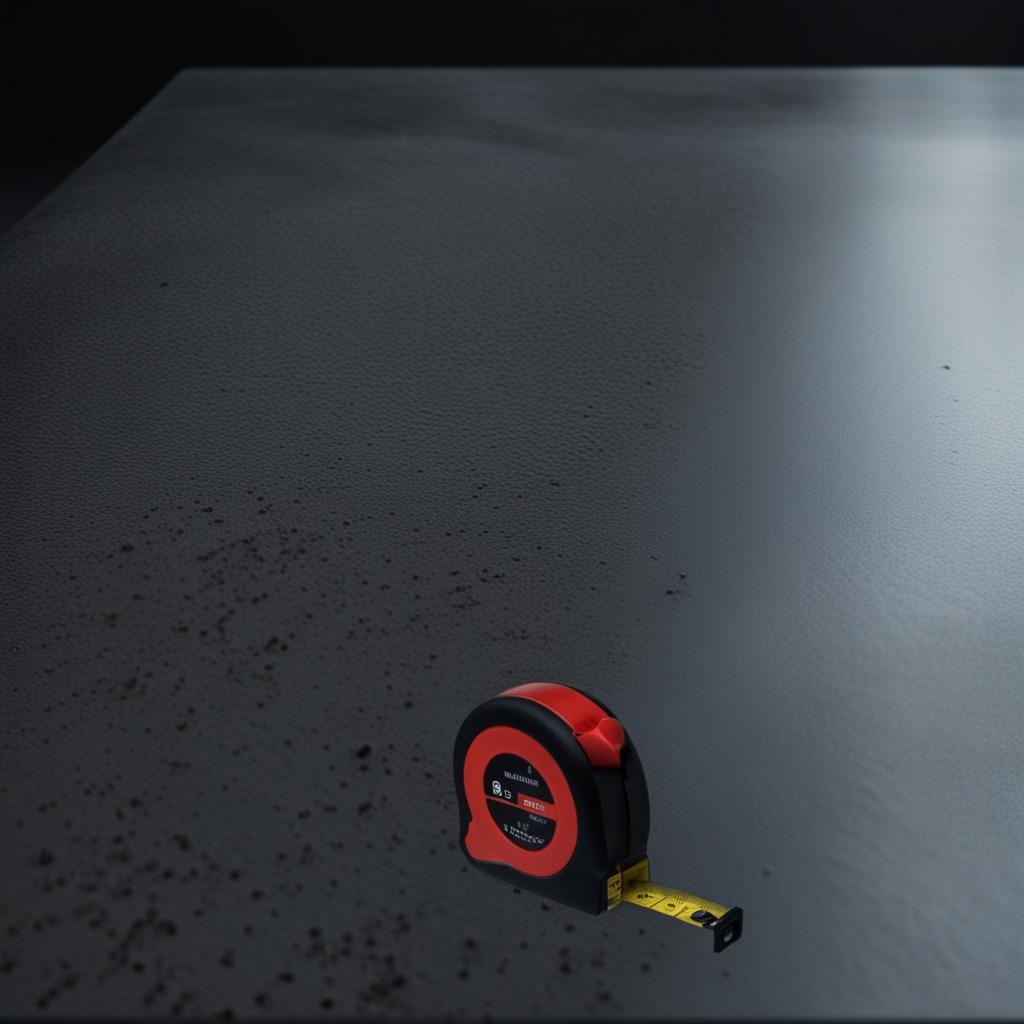
A measuring tape is lying on a clean granite table inside a workshop at night dim ambient light soft shadows worn but